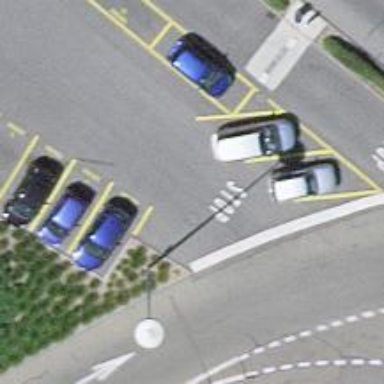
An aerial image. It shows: Stop road.